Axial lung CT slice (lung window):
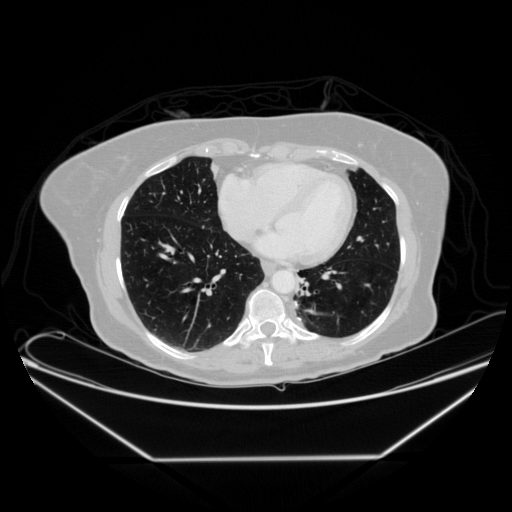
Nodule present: no